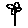
Label: flower